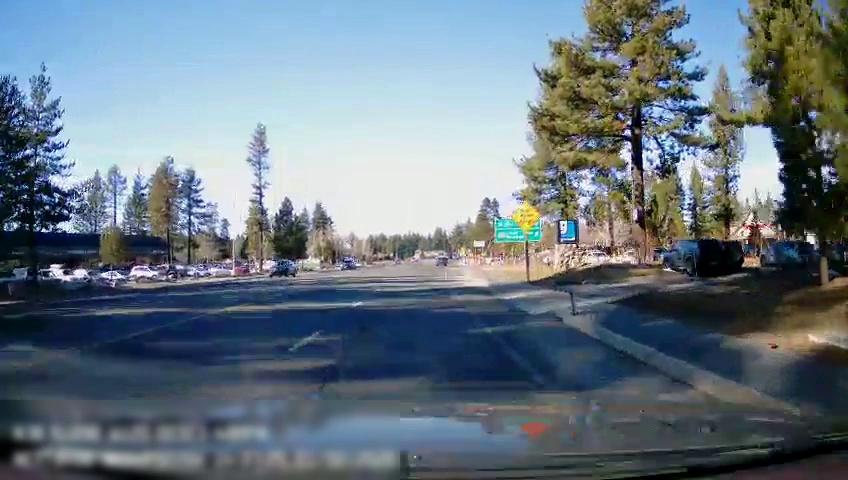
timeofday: Day
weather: Sunny
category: Drivable Space
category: Vehicles | SUV
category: Vehicles | Car
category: Vehicles | Car
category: Vehicles | SUV
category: Vehicles | SUV
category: Vehicles | Car
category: Vehicles | Car
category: Vehicles | SUV
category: Lanes | Opposite Lane
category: Lanes | Current Lane
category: Lanes | Current Lane
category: Lanes | Current Lane
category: Traffic | Signs
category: Traffic | Signs